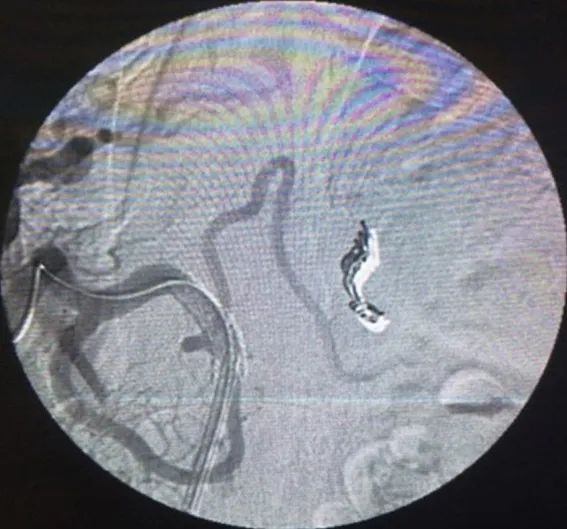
Arteriography showing pseudoaneurysm of the splenic artery.
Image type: radiology (x_ray)